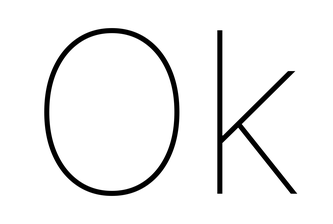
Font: Inter_Thin